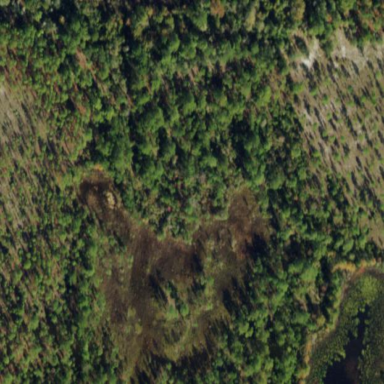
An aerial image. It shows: Swamp in wetland area.